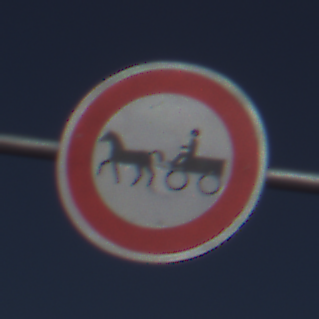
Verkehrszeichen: VerbotGespannfuhrwerke
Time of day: MorningAfternoon
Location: Outdoor (Nature)
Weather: PartlyCloudy
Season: NotSpecified
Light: Natural